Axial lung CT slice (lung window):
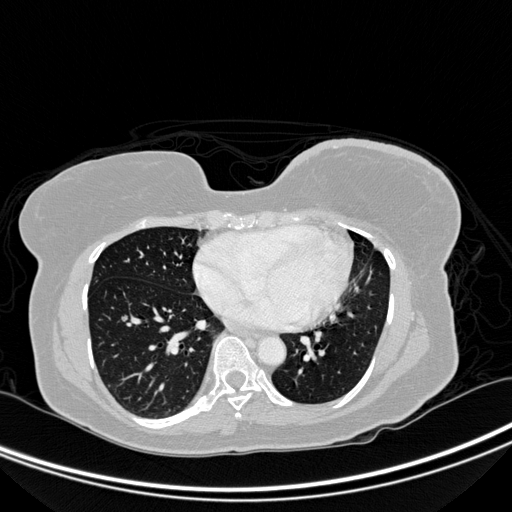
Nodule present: yes
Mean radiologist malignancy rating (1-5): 2.75